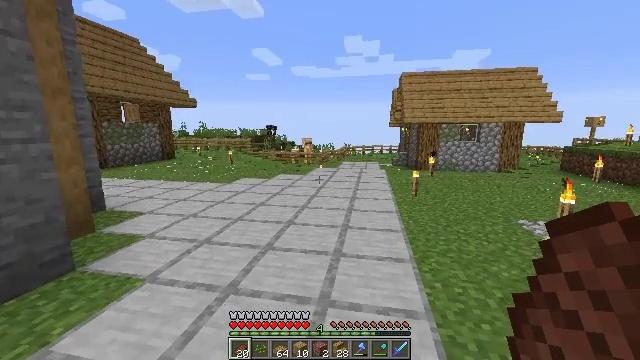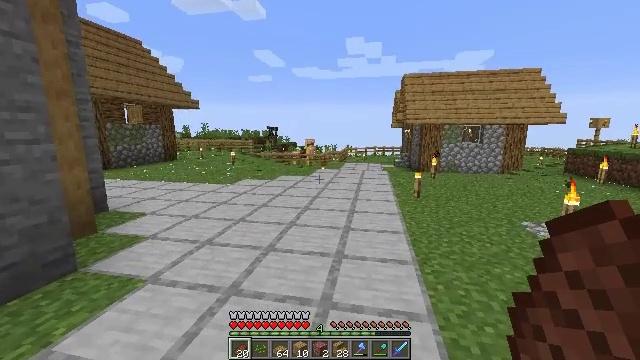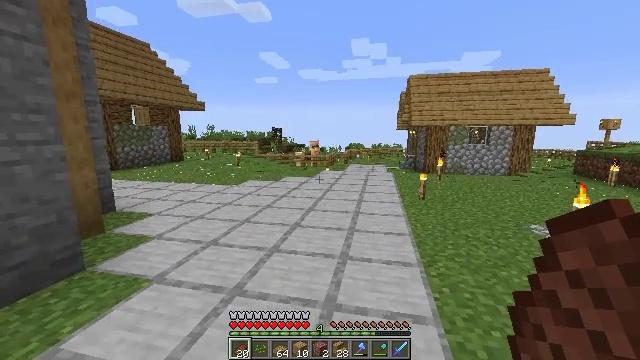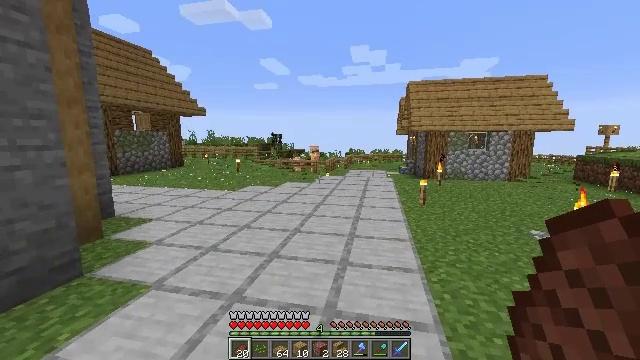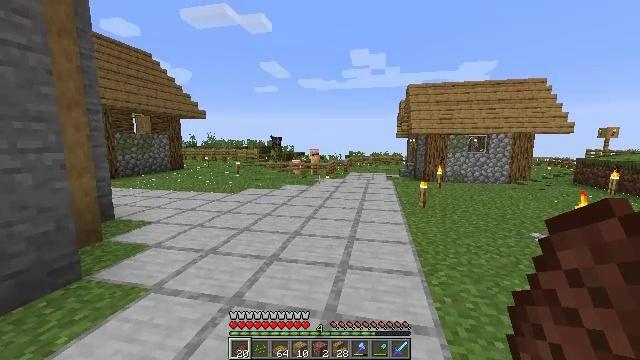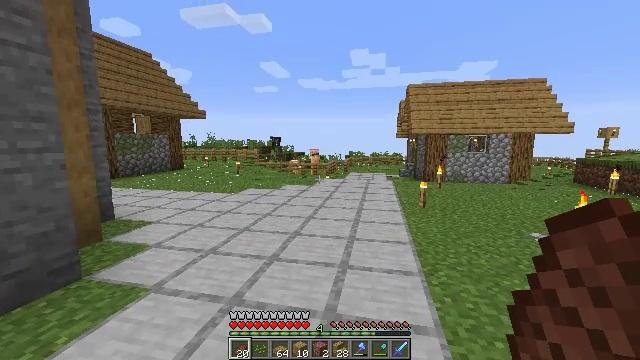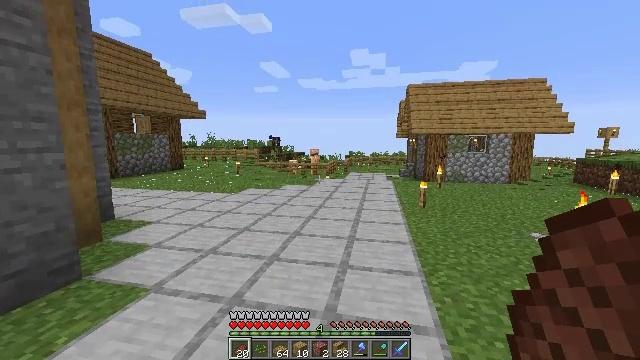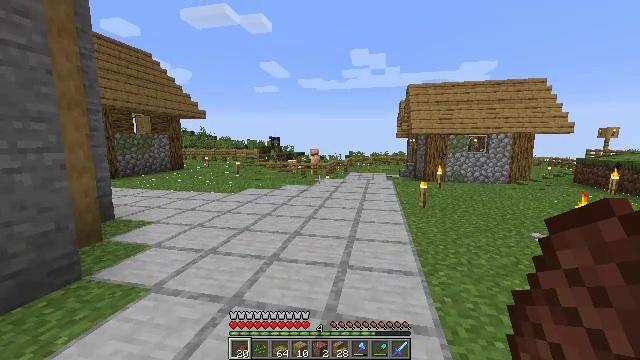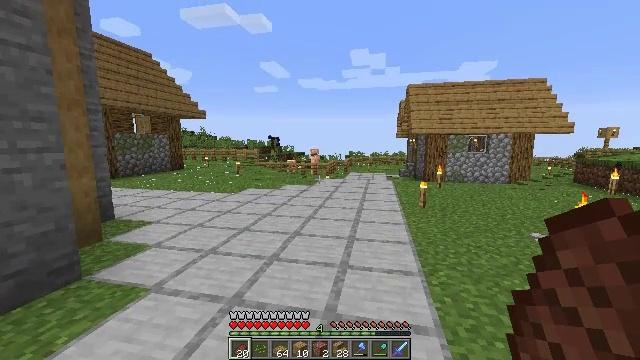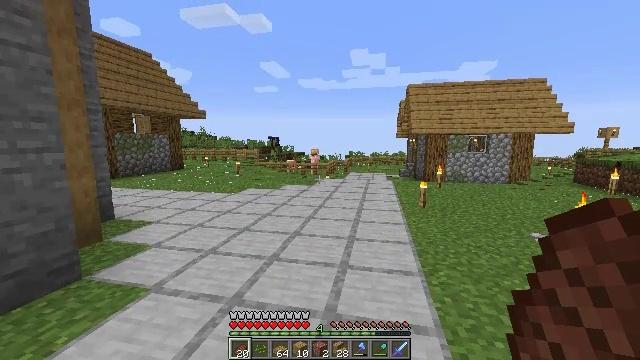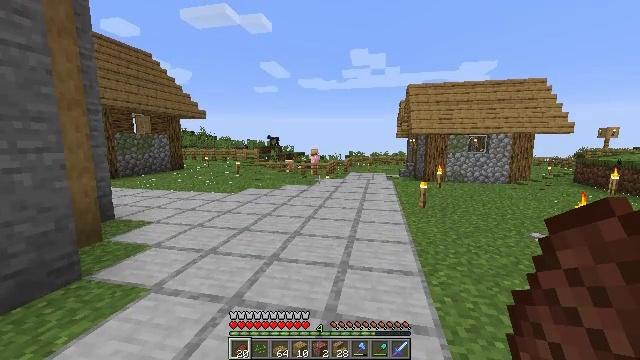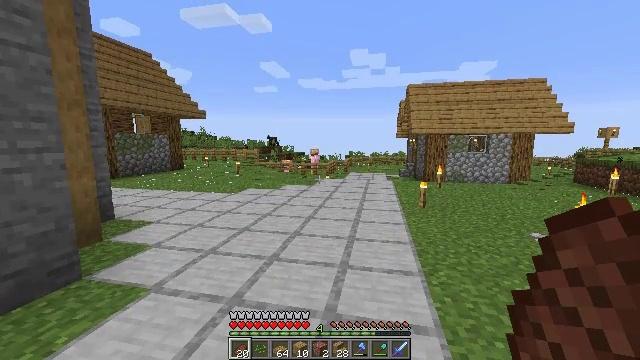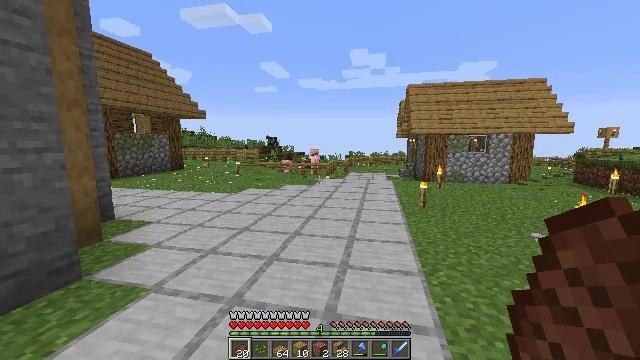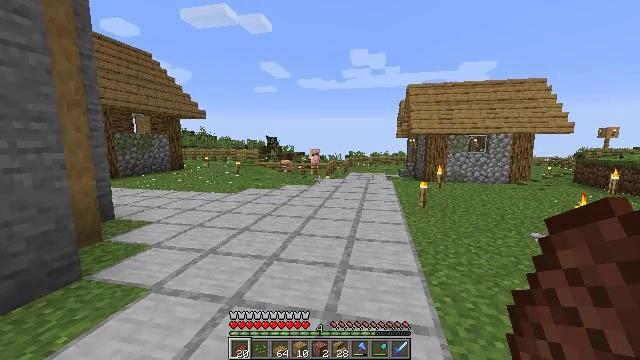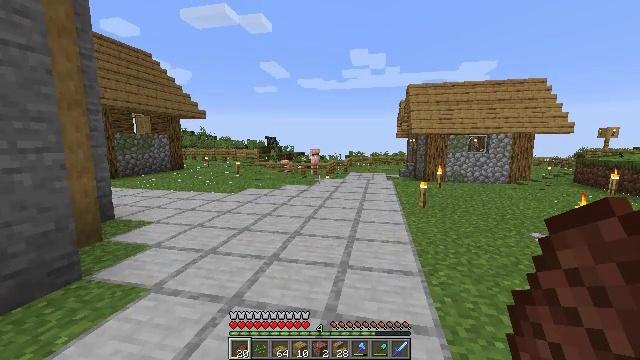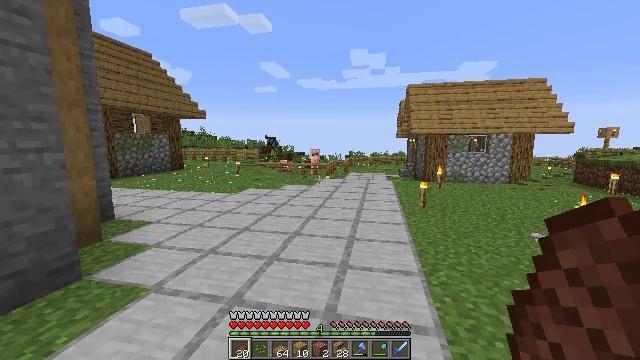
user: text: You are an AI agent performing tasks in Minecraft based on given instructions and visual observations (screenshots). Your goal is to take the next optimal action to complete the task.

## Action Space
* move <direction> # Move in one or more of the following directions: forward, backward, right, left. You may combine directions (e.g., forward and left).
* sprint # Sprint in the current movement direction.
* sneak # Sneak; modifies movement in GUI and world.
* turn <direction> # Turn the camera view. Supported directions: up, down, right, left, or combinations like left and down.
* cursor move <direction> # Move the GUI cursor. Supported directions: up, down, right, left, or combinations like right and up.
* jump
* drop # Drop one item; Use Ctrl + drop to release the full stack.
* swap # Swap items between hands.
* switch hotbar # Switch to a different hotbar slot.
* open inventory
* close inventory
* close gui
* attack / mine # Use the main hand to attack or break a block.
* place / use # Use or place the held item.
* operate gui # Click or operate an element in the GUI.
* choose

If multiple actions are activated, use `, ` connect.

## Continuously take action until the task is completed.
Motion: motion action
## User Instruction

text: Interact with the furnace to craft a brick.
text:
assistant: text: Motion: no_op
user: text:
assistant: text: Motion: turn left
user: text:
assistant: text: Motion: turn up
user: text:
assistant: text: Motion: no_op
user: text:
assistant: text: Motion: no_op
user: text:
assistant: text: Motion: no_op
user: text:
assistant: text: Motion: no_op
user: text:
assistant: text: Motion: no_op
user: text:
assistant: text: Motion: no_op
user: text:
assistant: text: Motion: no_op
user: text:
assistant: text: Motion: no_op
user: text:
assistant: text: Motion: no_op
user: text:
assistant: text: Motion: no_op
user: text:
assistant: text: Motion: no_op
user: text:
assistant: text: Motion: no_op
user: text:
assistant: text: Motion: no_op
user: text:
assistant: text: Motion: no_op
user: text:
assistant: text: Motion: no_op
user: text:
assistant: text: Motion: no_op
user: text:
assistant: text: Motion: no_op
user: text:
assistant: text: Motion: no_op
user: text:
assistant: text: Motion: move forward
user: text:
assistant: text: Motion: move forward
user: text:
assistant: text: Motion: move forward
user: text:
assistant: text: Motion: move forward
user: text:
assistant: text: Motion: move forward
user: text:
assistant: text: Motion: move forward
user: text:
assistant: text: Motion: move forward
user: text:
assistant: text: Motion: move forward
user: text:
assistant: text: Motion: move forward